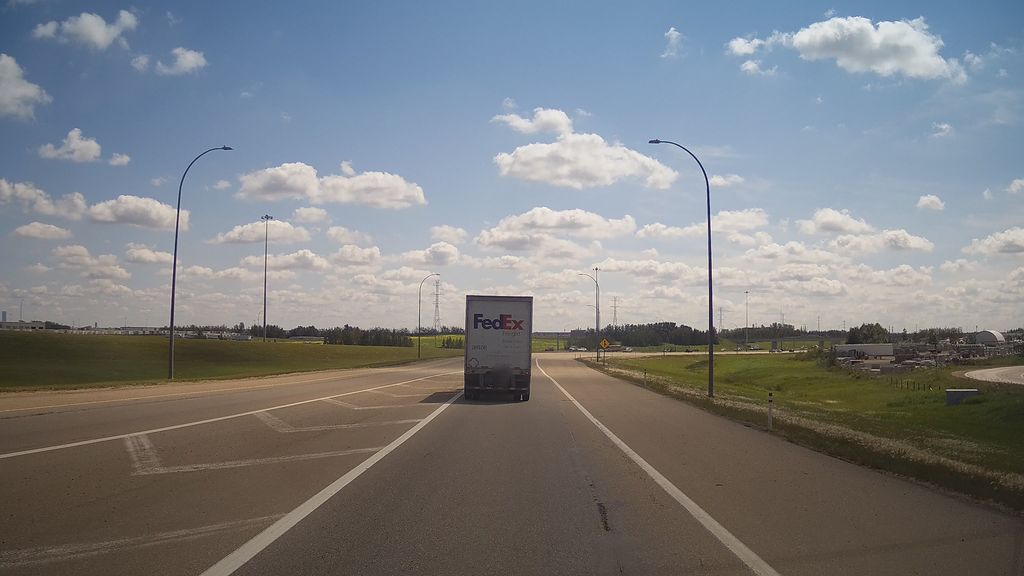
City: edmonton